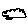
Label: cloud